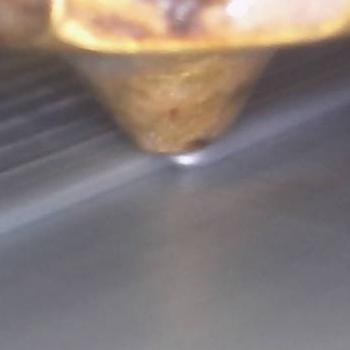
Flow rate: 168%